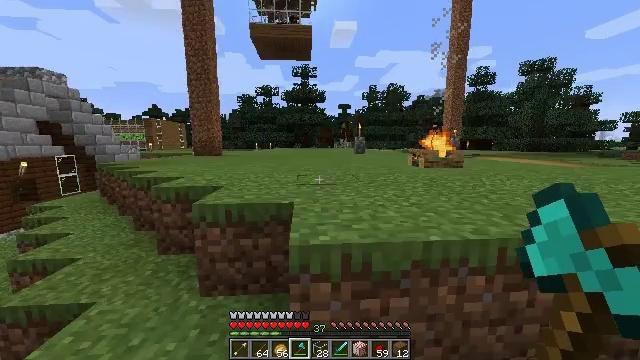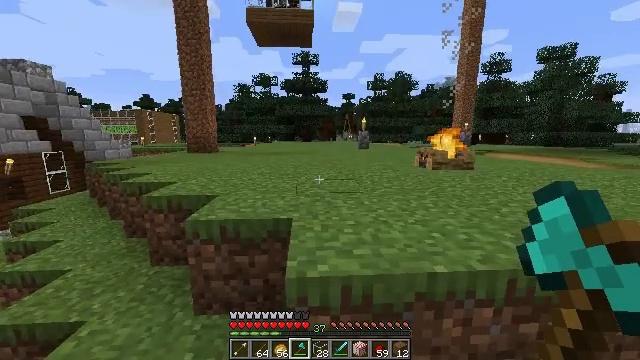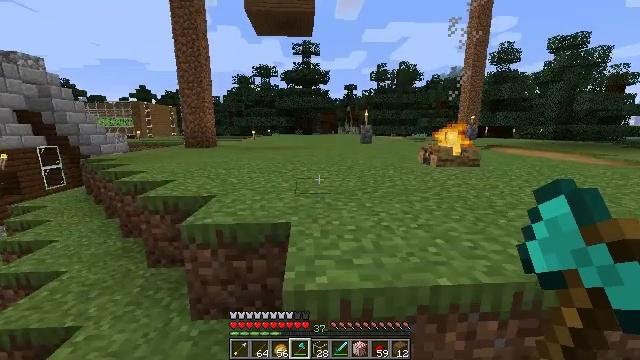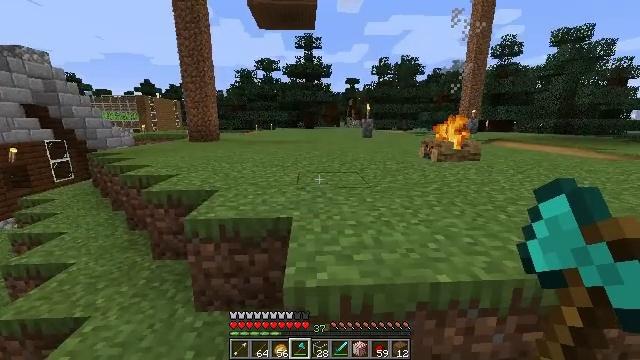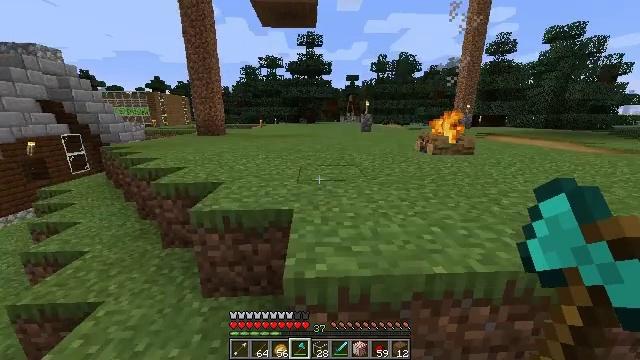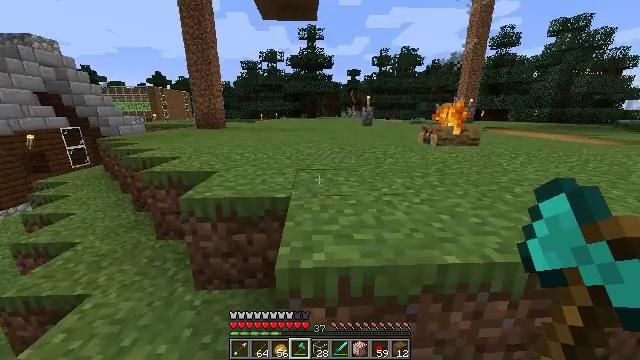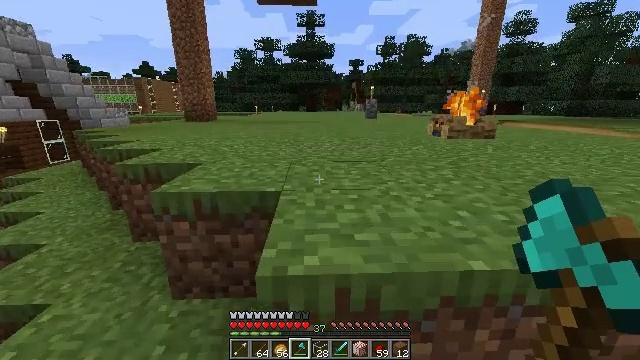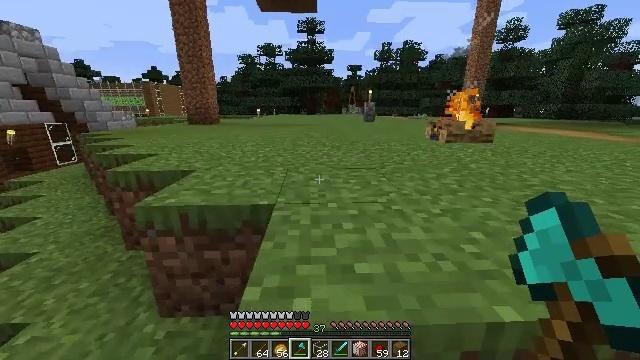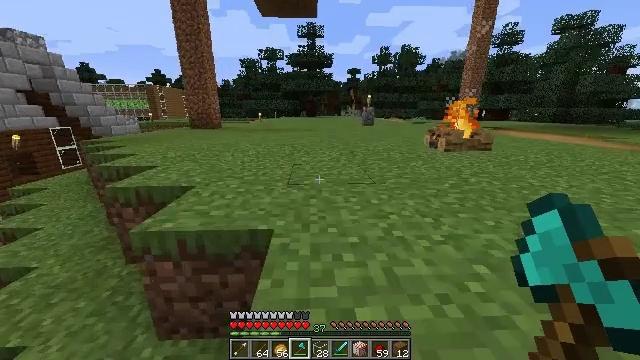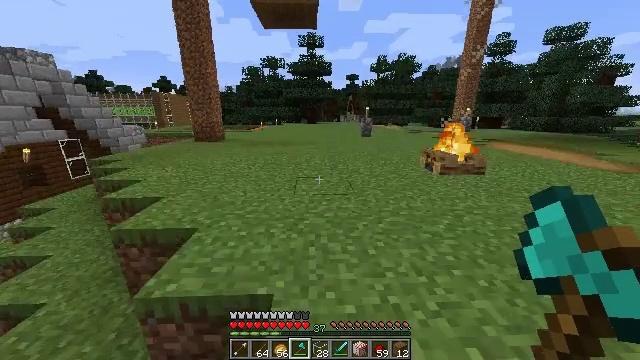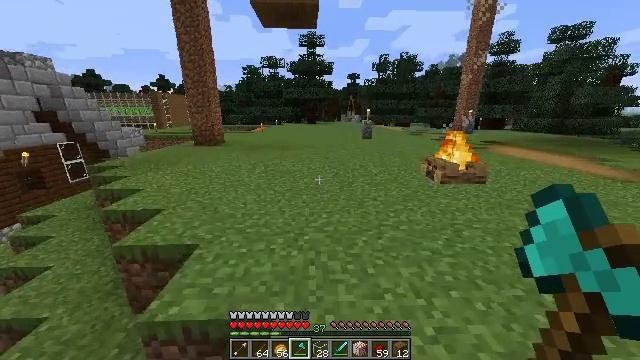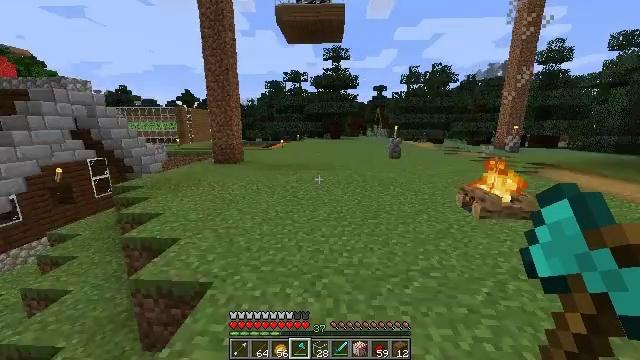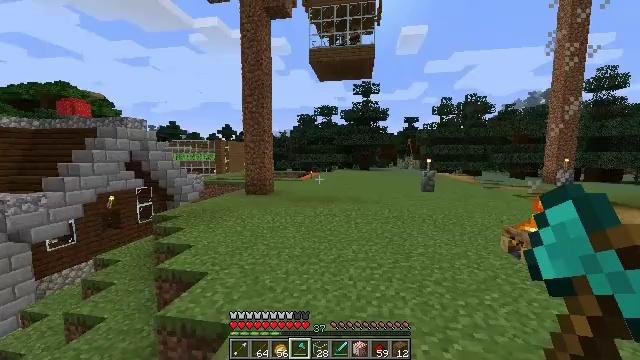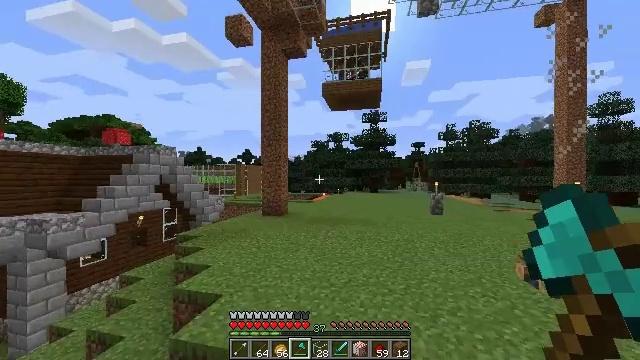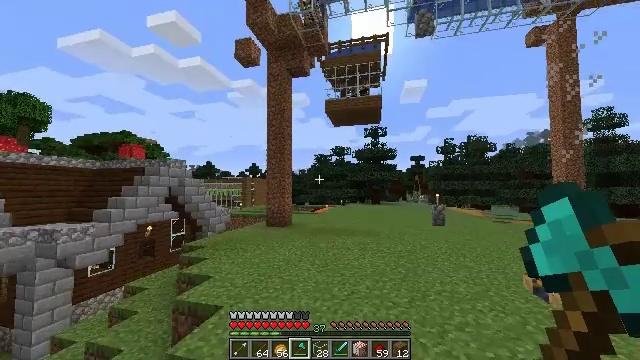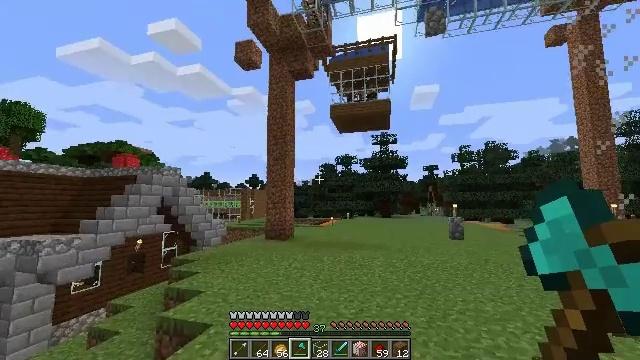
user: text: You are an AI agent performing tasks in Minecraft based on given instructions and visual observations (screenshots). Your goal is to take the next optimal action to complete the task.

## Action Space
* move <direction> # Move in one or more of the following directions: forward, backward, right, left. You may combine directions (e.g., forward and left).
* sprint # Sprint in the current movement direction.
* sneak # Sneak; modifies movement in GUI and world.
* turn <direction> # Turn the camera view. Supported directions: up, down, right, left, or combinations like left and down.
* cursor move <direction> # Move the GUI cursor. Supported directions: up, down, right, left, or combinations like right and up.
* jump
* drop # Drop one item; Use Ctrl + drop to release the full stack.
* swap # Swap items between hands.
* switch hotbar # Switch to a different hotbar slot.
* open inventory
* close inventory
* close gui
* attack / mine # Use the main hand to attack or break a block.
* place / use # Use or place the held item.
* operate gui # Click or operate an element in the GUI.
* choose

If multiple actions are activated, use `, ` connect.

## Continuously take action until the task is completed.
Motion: motion action
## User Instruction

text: Attack the spruce slab to remove it.
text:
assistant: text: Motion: move forward, sprint, turn down, jump
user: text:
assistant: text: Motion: move forward, sprint, turn down, jump
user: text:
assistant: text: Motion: move forward, turn down, jump
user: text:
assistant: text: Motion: move forward, turn down, jump
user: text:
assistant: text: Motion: move forward, turn down, jump
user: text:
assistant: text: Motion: move forward, jump
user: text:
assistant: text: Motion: move forward, jump
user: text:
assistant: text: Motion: move forward, sprint, jump
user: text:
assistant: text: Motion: move forward, sprint, jump
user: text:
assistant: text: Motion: move forward, sprint, jump
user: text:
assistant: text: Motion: move forward, sprint, turn left and up, jump
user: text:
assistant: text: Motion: move forward, turn left and up, jump
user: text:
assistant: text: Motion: move forward, turn left and up, jump
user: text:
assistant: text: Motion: move forward, turn up, jump
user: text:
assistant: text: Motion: move forward, turn left and up, jump
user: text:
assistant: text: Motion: move forward, turn up, jump
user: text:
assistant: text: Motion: move forward, turn up, jump
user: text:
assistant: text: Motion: move forward, sprint, turn up, jump
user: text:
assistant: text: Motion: move forward, sprint, jump
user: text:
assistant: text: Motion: move forward, sprint, jump
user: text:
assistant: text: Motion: move forward, sprint, turn left, jump
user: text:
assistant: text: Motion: move forward, turn left, jump
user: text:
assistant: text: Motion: move forward, turn left, jump
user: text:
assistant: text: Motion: move forward, turn left, jump
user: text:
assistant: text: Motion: move forward, turn left, jump
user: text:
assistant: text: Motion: move forward, turn left and down, jump
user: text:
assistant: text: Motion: move forward, turn left and down, jump
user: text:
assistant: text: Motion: move forward, turn down, jump
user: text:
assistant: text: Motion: move forward, jump
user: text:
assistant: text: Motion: move forward, jump